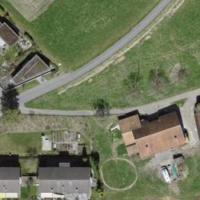
EUNIS habitat code: 24
Species observed at this site:
Ichthyosaura alpestris